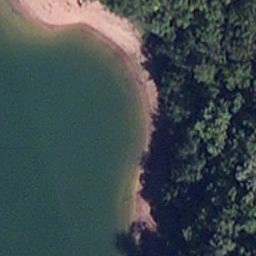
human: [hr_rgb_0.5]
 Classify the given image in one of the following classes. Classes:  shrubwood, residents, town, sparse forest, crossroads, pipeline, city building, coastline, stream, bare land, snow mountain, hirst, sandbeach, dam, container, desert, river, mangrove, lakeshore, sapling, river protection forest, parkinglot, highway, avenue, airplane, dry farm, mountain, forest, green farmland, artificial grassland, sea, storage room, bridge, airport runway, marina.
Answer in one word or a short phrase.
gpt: lakeshore